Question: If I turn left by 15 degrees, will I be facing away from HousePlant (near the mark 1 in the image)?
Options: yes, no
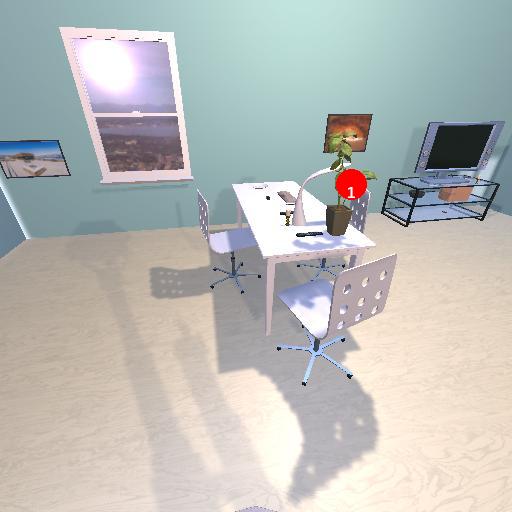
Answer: yes